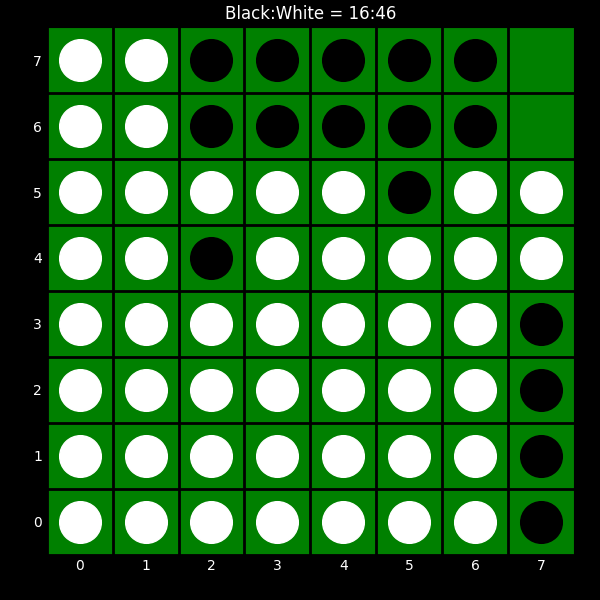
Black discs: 16
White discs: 46